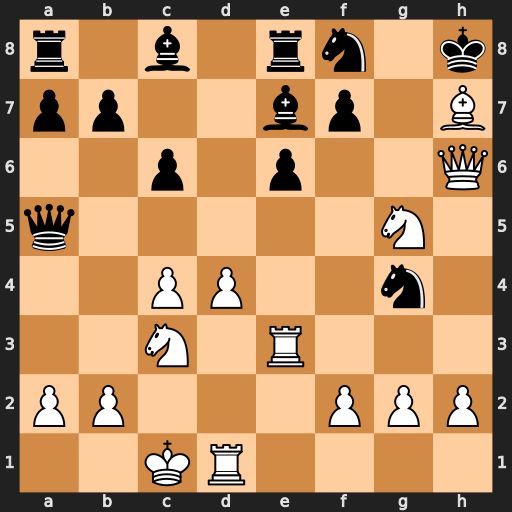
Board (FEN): r1b1rn1k/pp2bp1B/2p1p2Q/q5N1/2PP2n1/2N1R3/PP3PPP/2KR4
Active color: w
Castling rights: -
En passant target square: -
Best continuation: Nxf7#